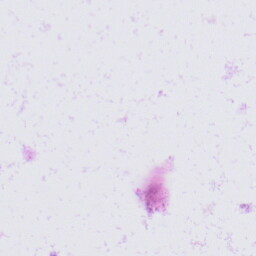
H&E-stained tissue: Skin